Interaction volume radius: 5 \u00c5
Interaction volume height: 20 \u00c5
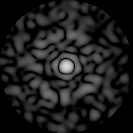
Disorder parameter: 0.7684